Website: bh-photo
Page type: account-dashboard
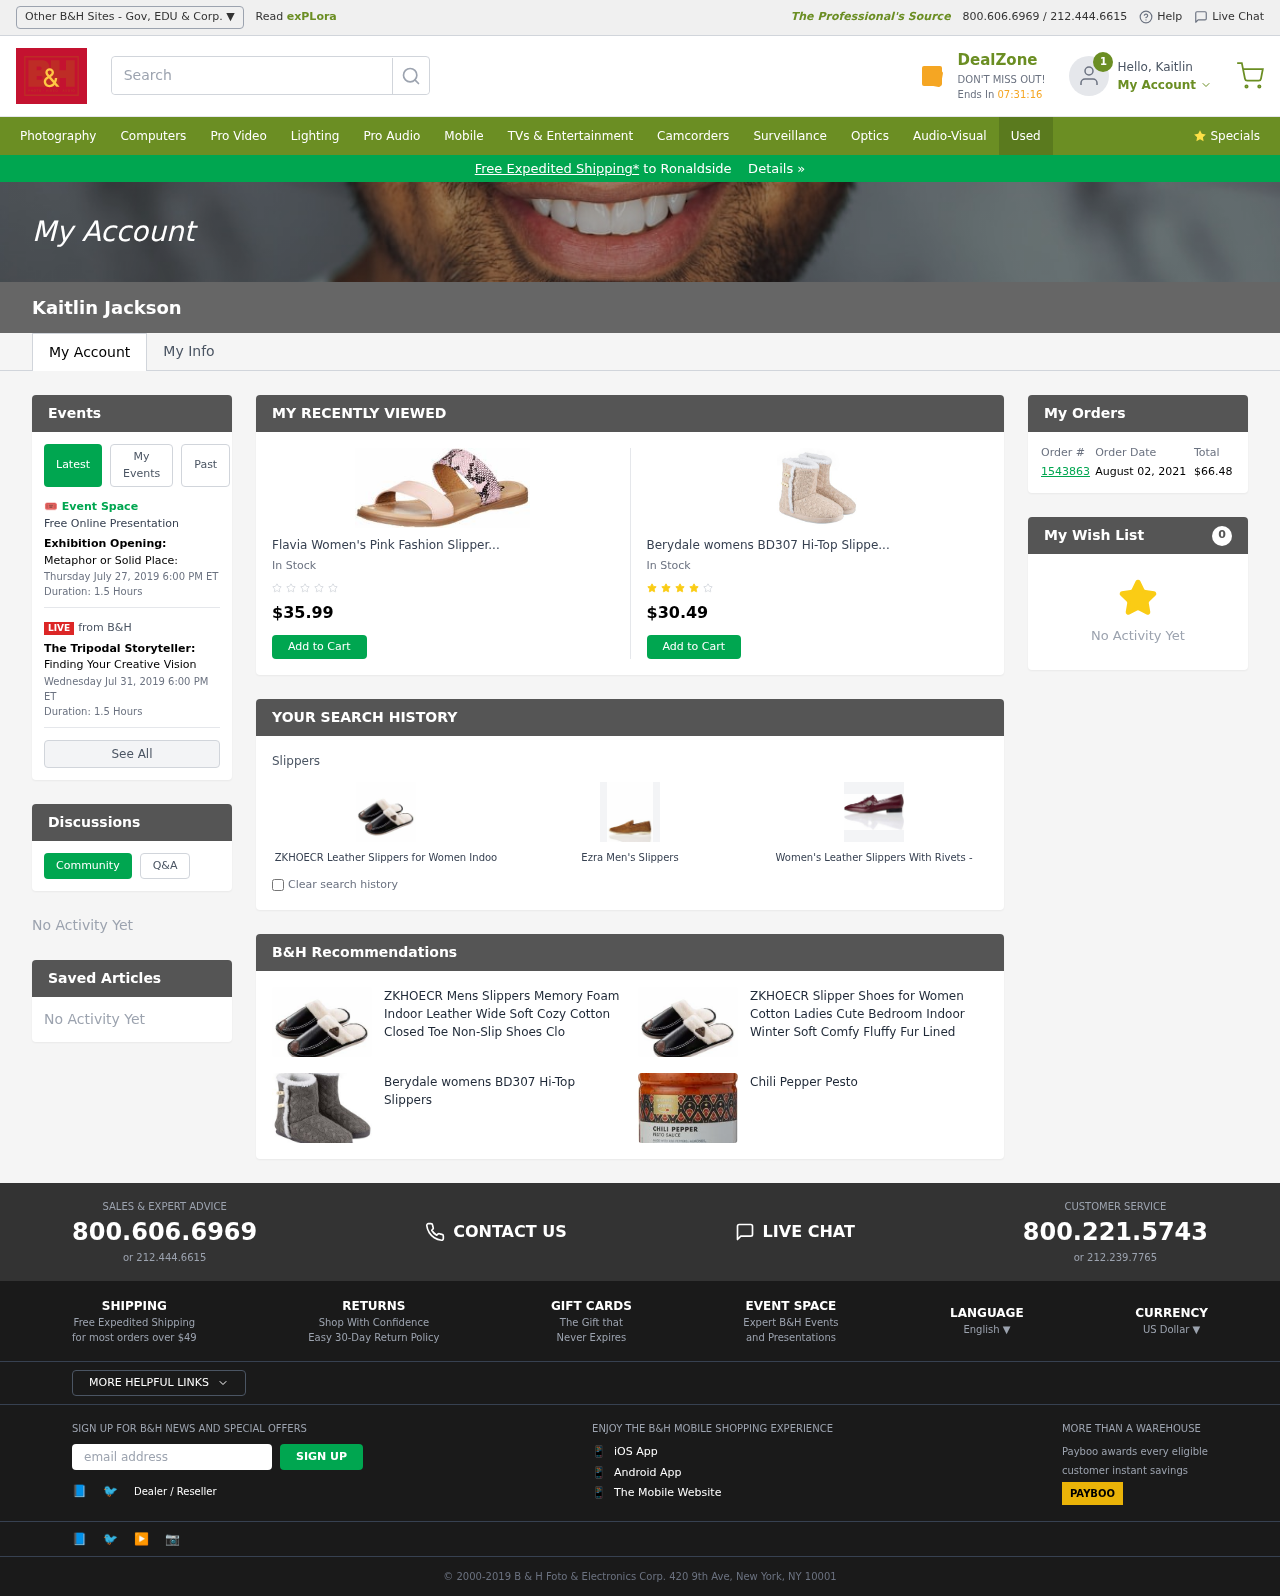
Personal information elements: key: PII_CITY
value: Ronaldside
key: PII_EMAIL
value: kaitlinjackson@yahoo.com
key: PII_FIRSTNAME
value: Kaitlin
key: PII_FULLNAME
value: Kaitlin Jackson
Product elements: key: PRODUCT1_NAME
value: Flavia Women's Pink Fashion Slippers-9 UK (41 EU) (10 US) (FL114/PNK)
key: PRODUCT1_PRICE
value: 35.99
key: PRODUCT2_NAME
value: Berydale womens BD307 Hi-Top Slippers
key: PRODUCT2_PRICE
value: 30.49
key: PRODUCT3_ITEM_CATEGORY
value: Slippers
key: PRODUCT3_NAME
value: ZKHOECR Leather Slippers for Women Indoor Outdoor,Femal Cozy Cotton Lightweight Warm Shoes Winter An
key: PRODUCT4_NAME
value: Ezra Men's Slippers
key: PRODUCT5_NAME
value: Women's Leather Slippers With Rivets -  red -  39 eu
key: PRODUCT6_NAME
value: ZKHOECR Mens Slippers Memory Foam Indoor Leather Wide Soft Cozy Cotton Closed Toe Non-Slip Shoes Clo
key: PRODUCT7_NAME
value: ZKHOECR Slipper Shoes for Women Cotton Ladies Cute Bedroom Indoor Winter Soft Comfy Fluffy Fur Lined
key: PRODUCT8_NAME
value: Berydale womens BD307 Hi-Top Slippers
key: PRODUCT9_NAME
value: Chili Pepper Pesto
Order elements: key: ORDER_ID
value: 1543863
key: ORDER_DATE
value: August 02, 2021
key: ORDER_TOTAL
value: $66.48
Other elements: key: WISHLIST_COUNT
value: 0